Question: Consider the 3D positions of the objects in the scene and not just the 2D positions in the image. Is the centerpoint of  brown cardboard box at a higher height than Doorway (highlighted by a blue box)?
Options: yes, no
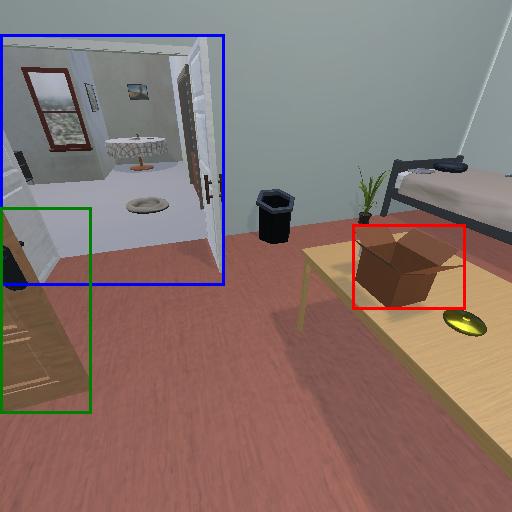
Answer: yes